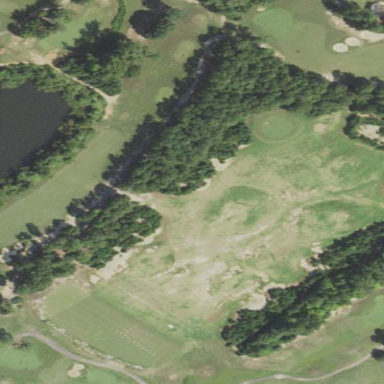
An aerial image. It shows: Grassy area designated for driving range golf.